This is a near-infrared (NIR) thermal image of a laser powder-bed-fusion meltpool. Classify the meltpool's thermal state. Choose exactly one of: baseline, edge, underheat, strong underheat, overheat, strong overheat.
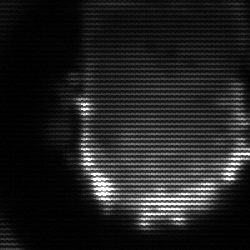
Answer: baseline